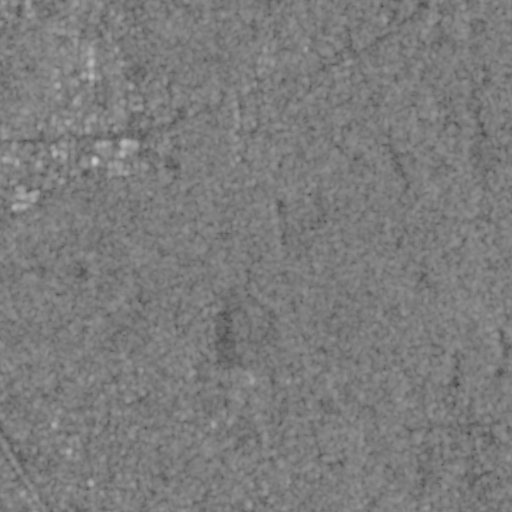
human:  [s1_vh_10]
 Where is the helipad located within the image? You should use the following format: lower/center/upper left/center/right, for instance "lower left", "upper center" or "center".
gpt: The helipad is located in the upper left of the image.
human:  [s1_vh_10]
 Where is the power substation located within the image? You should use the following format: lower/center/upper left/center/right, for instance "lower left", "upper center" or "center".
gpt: The power substation is located in the upper left of the image.
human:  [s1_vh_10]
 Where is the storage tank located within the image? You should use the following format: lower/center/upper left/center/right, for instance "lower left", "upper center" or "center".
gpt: The storage tank is located in the upper right of the image.
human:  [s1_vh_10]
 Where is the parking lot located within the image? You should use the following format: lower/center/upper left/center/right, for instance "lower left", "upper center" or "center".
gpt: There is no parking lot in the image.

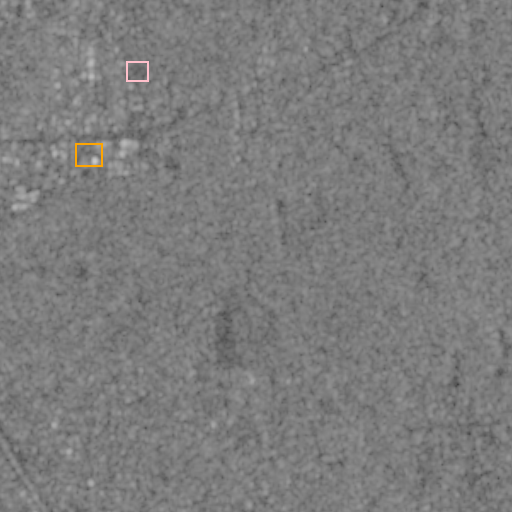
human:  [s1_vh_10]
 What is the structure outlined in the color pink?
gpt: The structure outlined in pink is a park.
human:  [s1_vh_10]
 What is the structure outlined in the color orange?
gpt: The structure outlined in orange is a parking lot.
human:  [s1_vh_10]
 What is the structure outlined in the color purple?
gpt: There is no purple outline.